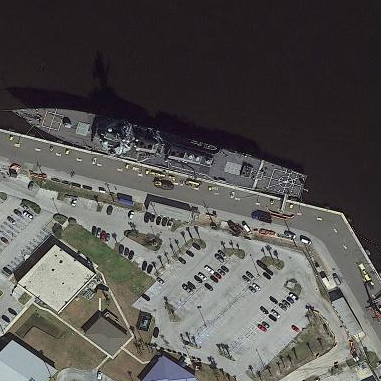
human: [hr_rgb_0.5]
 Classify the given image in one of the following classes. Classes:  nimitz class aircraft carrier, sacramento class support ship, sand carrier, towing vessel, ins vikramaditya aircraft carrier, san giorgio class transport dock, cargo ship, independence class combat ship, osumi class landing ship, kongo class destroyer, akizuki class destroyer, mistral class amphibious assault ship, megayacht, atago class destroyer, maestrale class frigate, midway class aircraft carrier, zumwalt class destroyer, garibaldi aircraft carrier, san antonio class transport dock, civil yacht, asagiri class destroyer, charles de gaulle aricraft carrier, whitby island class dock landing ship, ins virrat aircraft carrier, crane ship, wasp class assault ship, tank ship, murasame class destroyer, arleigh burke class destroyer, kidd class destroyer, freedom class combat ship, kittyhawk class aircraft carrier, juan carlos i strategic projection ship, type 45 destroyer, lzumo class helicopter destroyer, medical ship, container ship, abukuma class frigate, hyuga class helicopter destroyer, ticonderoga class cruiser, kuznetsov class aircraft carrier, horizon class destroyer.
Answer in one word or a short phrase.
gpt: Arleigh Burke class destroyer